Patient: sex M, age 52
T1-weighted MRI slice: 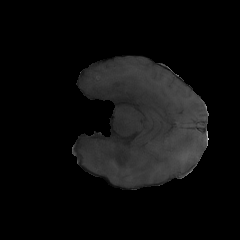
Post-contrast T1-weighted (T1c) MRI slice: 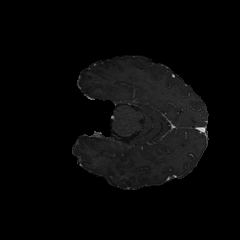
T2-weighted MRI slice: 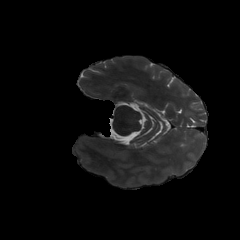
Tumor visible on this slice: no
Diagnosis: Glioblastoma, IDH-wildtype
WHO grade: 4